Question: I'm trying to get the sum of a column.
My Schema is as below...

I'd like to get the SUM of 'bill'.
I have the following...
'''
<?php
$uid = $_SESSION['oauth_id'];
$query = mysql_query("SELECT * FROM 'users', 'income', 'outgoings' WHERE users.oauth_uid = '$uid' and income.user_id = '$uid' and outgoings.user_id = '$uid'") or die(mysql_error());
$result = mysql_fetch_array($query);
?>
Outgoings = <?php echo $result["SUM(total)"];
'''
I'm not receiving any output, however. Can anybody see where I'm going wrong? There's definitely data in my table.
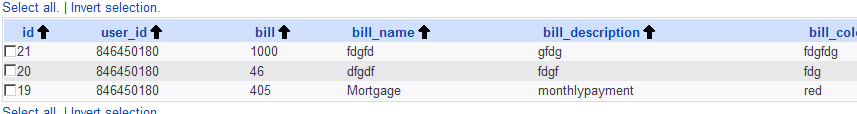
Answer: The 'SUM' function must be used when deciding what to return from the select. Like so.
'''
SELECT SUM('bill') FROM 'users', 'income', 'outgoings' WHERE users.oauth_uid = '$uid' and income.user_id = '$uid' and outgoings.user_id = '$uid'
'''